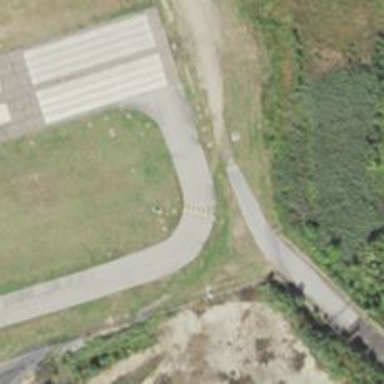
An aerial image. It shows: View of taxiway at the airport.